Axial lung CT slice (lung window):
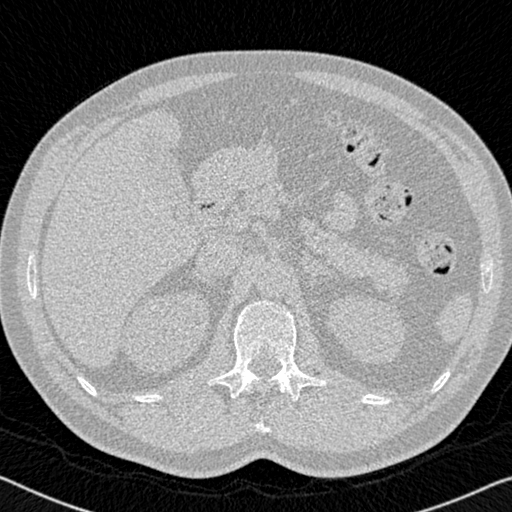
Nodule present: no